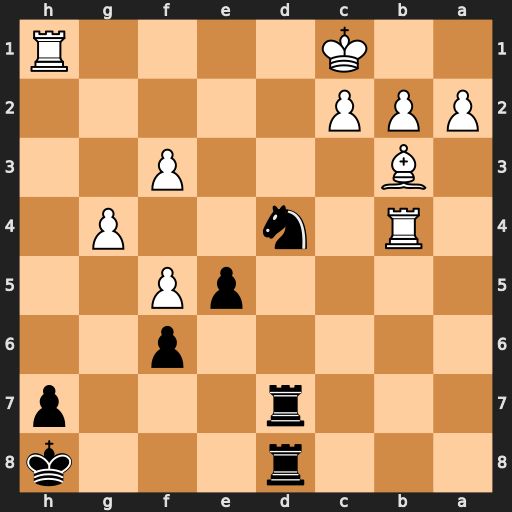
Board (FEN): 3r3k/3r3p/5p2/4pP2/1R1n2P1/1B3P2/PPP5/2K4R
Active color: b
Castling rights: -
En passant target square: -
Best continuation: Ne2+ Kb1 Rd1+ Rxd1 Rxd1#